八年级 · 解析几何
如图, 在平面直角坐标中, 直线 $l: y=x-1$ 与 $x$ 轴交于点 $A_{1}$, 作 $A_{1} B_{1} \perp$ 直线 $l$ 交 $y$ 轴于点 $B_{1}, O C_{1} / /$ $A_{1} B_{1}$ 交 $A_{2} B_{1}$ 于点 $C_{1}$, 且 $C_{1} A_{2} / / x$ 轴; 作 $A_{2} B_{2} \perp$ 直线 $l$ 交 $y$ 轴于点 $B_{2}, B_{2} C_{2} / / x$ 轴交 $A_{1} B_{1}$ 于点 $C_{2}$,交直线 $l$ 于点 $A_{3} ; \cdots ;$ 按此作法继续下去，则 $C_{8}$ 的坐标是

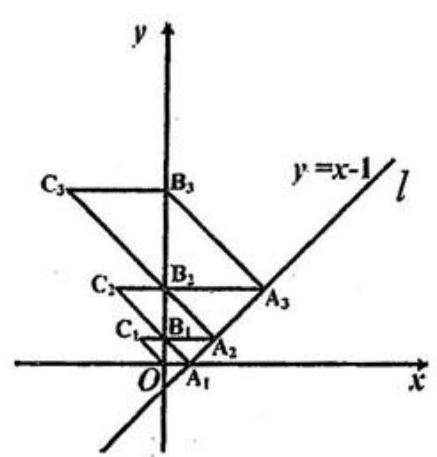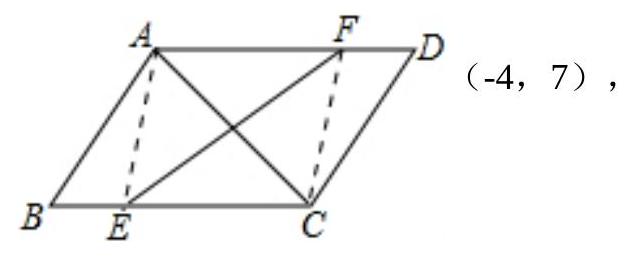
答案: $(-128,255)$
解析: 解: $\because: y=x-1$ 与 $x$ 轴交于点 $A_{1},: \therefore A_{1}$ 点坐标 $(1,0)$, $\because A_{1} B_{1} \perp$ 直线 $l, \therefore O A_{1} B_{1}$ 为等腰直角三角形, $\therefore B_{1}$ 坐标 $(0,1)$, $\because O C_{1} \| A_{1} B_{1}$, 且 $C_{1} A_{2} \| x$ 轴, $\therefore$ 四边形 $A_{1} B_{1} C_{1} O$ 是平行四边形, $\therefore C_{1}$ 坐标 $(-1,1)$, $\because C_{1} A_{2} \| x$ 轴, $\therefore A_{2}$ 坐标 $(2,1)$,

$\because A_{2} B_{2} \perp$ 直线 $l, \therefore B_{1} A_{2} B_{2}$ 为等腰直角三角形, $\therefore B_{2}$ 坐标 $(0,3)$,

$\because B_{1} C_{2} \| A_{2} B_{2}$, 且 $C_{2} A_{3} \| x$ 轴, $\therefore$ 四边形 $A_{2} B_{2} C_{2} B_{1}$ 是平行四边形, $\therefore C_{2}$ 坐标 $(-2,3)$,

$\because C_{2} A_{3} \| x$ 轴, $\therefore A_{3}$ 坐标 $(4,3)$,

$\because A_{3} B_{3} \perp$ 直线 $l, \therefore B_{2} A_{3} B_{3}$ 为等腰直角三角开 $\because B_{2} C_{3} \| A_{3} B_{3}$, 且 $C_{3} A_{4} \| x$ 轴, $\therefore$ 四边形 $A_{3} B_{3}$ $\because C_{1}\left(-2^{0}, 2^{1}-1\right), C_{2}\left(-2^{1}, 2^{2}-1\right), C_{3}$ $\therefore C_{n}$ 坐标 $\left(-2^{n-1}, 2^{n}-1\right)$,

$\therefore C_{8}$ 坐标 $\left(-2^{7}, 2^{8}-1\right)$, 即 $C_{8}$ 坐标 $(-128,255)$